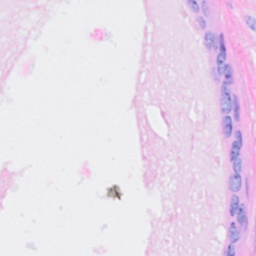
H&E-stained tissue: Breast